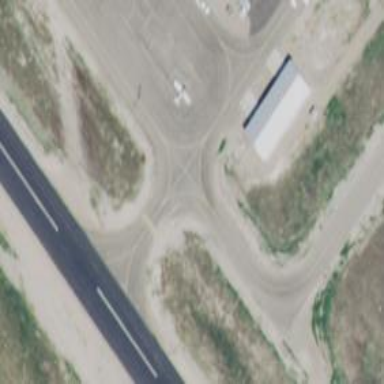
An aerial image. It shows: View of taxiway at the airport.